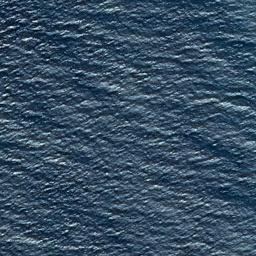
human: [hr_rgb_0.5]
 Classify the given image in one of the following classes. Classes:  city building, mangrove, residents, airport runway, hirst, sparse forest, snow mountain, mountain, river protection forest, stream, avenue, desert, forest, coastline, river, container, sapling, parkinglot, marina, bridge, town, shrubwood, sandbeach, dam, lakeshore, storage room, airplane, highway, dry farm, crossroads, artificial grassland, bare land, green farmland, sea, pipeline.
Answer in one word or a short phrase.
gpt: sea